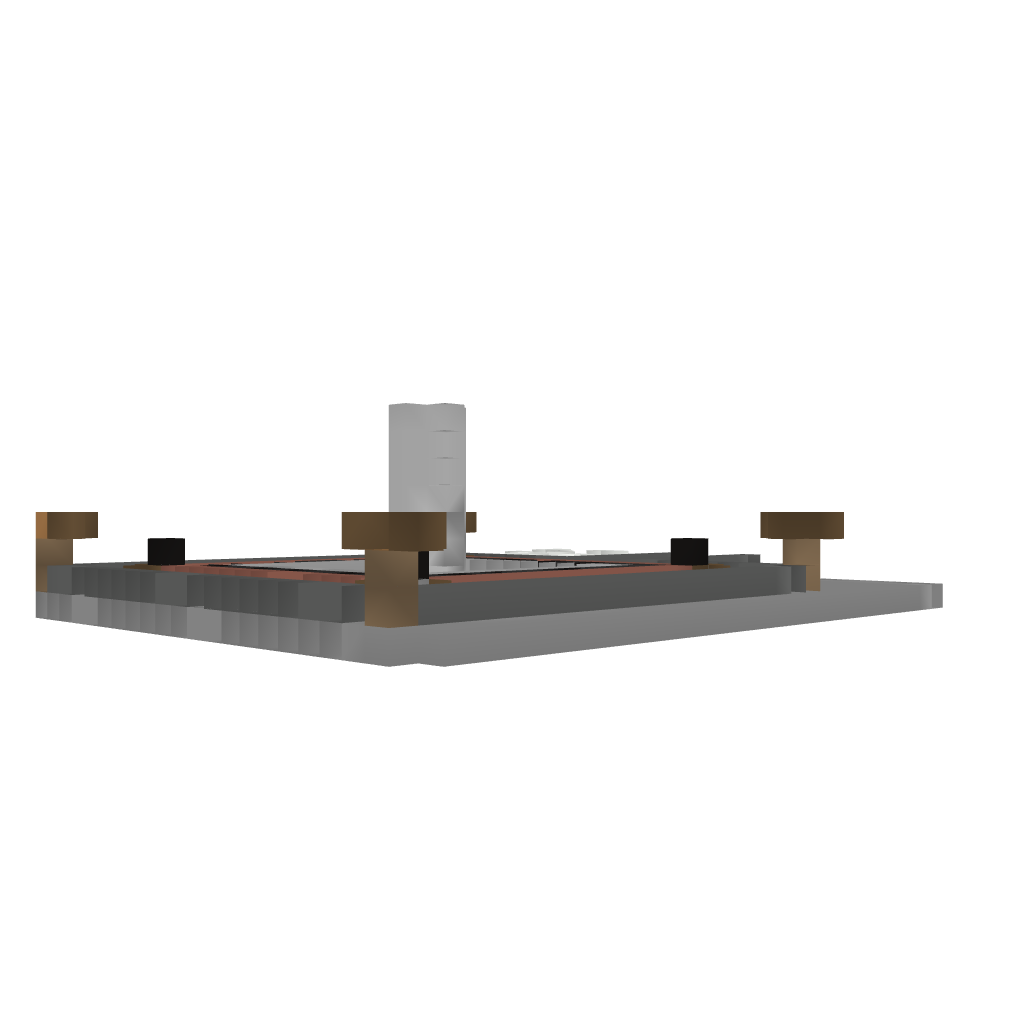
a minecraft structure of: Small Fountain